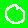
Digit: 0